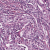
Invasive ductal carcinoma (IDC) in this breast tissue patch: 1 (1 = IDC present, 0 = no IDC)